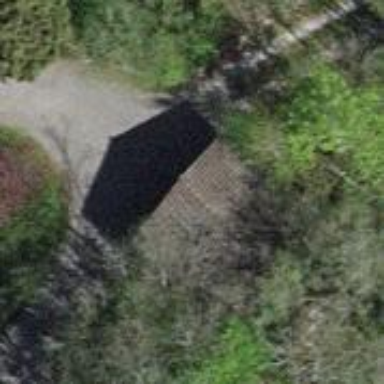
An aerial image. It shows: Garage building.